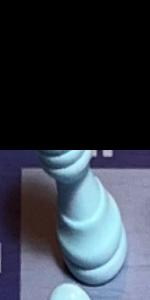
Label: Rook_White